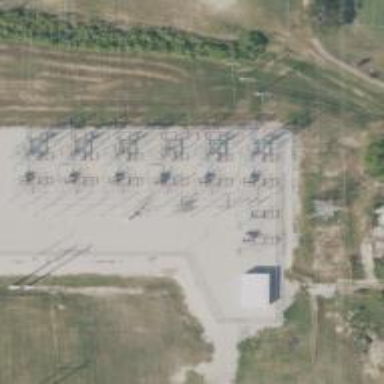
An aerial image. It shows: Switch for power supply.